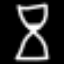
Label: hourglass